Question: i have one HTML table with values from a specific database table.
Every html table is generated by a foreach loop that i created to get all the table information, and they are organized like this:

The first checkbox is to eliminate the table row, is working fine, the second checkbox is to update.
I will try to explain what i'm trying to do:
Lets imagine that you are an user, and you want to update some values from the database, you will need to check all the checkboxes from the rows that you want to update, and click at a button called "edit".
After you click edit, appears all the informations from those rows that you selected.
I'm trying to get the values from those selected rows, but i dont know how to do it
I already have the code in HTML, that i inserted inside the foreach loop
'''
<td><input style='width: 50px;' class='edit' value='Edit' type='submit' name='edit[]' /></td>
<td><input style='width: 50px;' type='checkbox' name='editcheck[]' value=".$key['id']." /></td>
'''
I'm using a kind of MVC structure with my own rules, i cant put the query on the view. i want to create a function inside the model and call this function on view.
How can i do that?
I just want some example, using Foreach please, thanks.
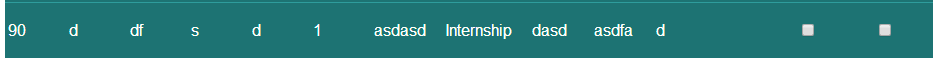
Answer: i am kind of shooting into the blue here but ..
You already iterate over those database rows to present the lines that look like your screenshot, giving the user the option toi select those lines that she wants to edit/delete.
So i assume you know how to get data from your database using queries.
Now, when presenting your lines, your checkboxes get the id's of the rows as values and those values will be delivered to your processing script via 'post'.
So in your processing script, if you var_dump your post data ('$_POST'), you should be able to see how clicking certain checkboxes affects the data you receive. So it might look like this:
'''
$_POST = array (
'editcheck' = array(
3, 6, 9, 12
)
);
'''
So the rows with the id 3, 6, 9 and 12 should be edited.
Now you can iterate over your '$_POST' variable, using foreach to read each row from your database or you simply use the given array in your query. Example:
'''
$query = "SELECT * FROM yourTable WHERE id IN ( " . implode (',', $_POST['editcheck']) ." )";
'''
Read up on <URL> if you use MySQL or read up on your Database Query language and find something similar. Or, if you use some kind of ORM/DBAL tool like Propel or Doctrine, find the equivalent there.
Now, if you found a solution where one query gives you all the rows from editcheck, you can surely iterate over that result since it is not at all different from iterating over the rows the way you did it before.
I hope this helped.
Still, i recommend reading some very basic PHP Tutorials since this is very, very, very basic stuff.